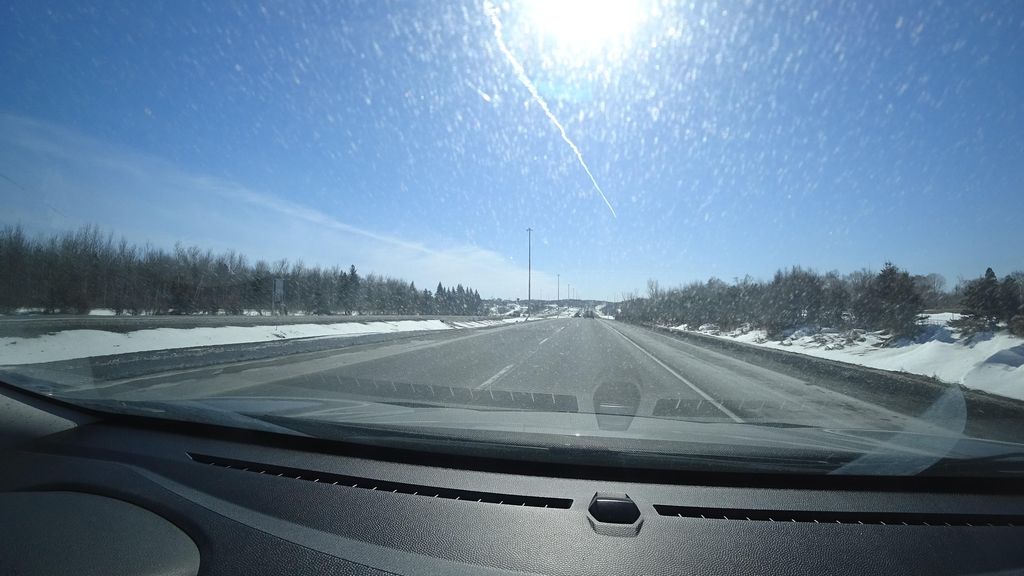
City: quebec_city